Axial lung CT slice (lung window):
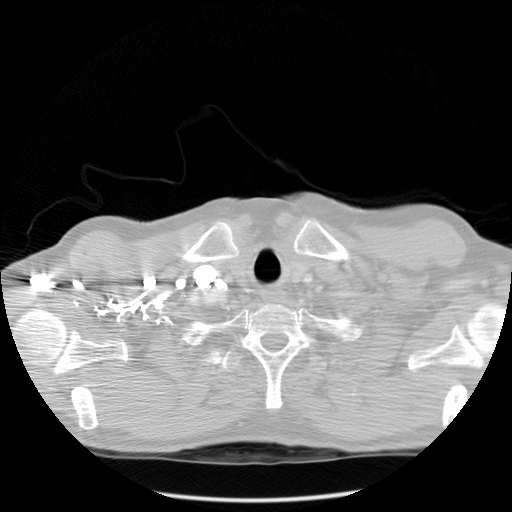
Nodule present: no